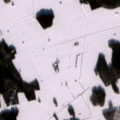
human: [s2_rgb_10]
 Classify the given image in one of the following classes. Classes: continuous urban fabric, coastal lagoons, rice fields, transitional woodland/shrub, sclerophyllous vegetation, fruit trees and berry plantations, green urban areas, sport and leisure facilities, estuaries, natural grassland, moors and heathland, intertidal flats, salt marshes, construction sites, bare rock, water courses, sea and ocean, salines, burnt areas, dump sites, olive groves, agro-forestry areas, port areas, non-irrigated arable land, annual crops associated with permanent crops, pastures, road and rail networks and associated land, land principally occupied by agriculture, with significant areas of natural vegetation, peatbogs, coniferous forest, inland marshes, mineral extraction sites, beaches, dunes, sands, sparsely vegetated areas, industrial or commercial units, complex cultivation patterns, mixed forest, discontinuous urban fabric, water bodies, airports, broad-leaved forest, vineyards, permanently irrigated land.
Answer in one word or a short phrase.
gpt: non-irrigated arable land, land principally occupied by agriculture, with significant areas of natural vegetation, broad-leaved forest, coniferous forest, mixed forest